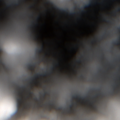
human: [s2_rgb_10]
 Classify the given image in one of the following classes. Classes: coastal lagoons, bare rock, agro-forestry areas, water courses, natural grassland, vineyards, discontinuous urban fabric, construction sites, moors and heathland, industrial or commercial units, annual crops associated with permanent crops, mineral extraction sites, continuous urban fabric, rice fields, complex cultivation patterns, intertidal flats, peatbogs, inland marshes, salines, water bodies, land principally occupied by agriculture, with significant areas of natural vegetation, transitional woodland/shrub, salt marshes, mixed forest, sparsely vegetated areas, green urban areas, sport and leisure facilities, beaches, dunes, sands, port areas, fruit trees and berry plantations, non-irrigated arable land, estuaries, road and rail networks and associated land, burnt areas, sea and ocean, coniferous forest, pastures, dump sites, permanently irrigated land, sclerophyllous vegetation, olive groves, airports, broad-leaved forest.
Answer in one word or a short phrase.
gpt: moors and heathland, peatbogs